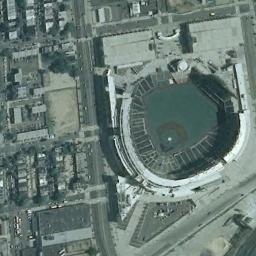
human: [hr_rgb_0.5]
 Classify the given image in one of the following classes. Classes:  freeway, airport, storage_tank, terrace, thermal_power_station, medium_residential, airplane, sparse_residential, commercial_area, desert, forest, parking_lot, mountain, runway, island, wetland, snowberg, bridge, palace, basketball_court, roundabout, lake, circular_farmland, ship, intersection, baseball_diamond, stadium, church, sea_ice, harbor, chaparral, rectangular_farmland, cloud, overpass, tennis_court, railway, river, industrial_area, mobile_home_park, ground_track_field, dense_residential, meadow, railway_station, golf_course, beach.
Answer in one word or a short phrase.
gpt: stadium